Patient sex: M
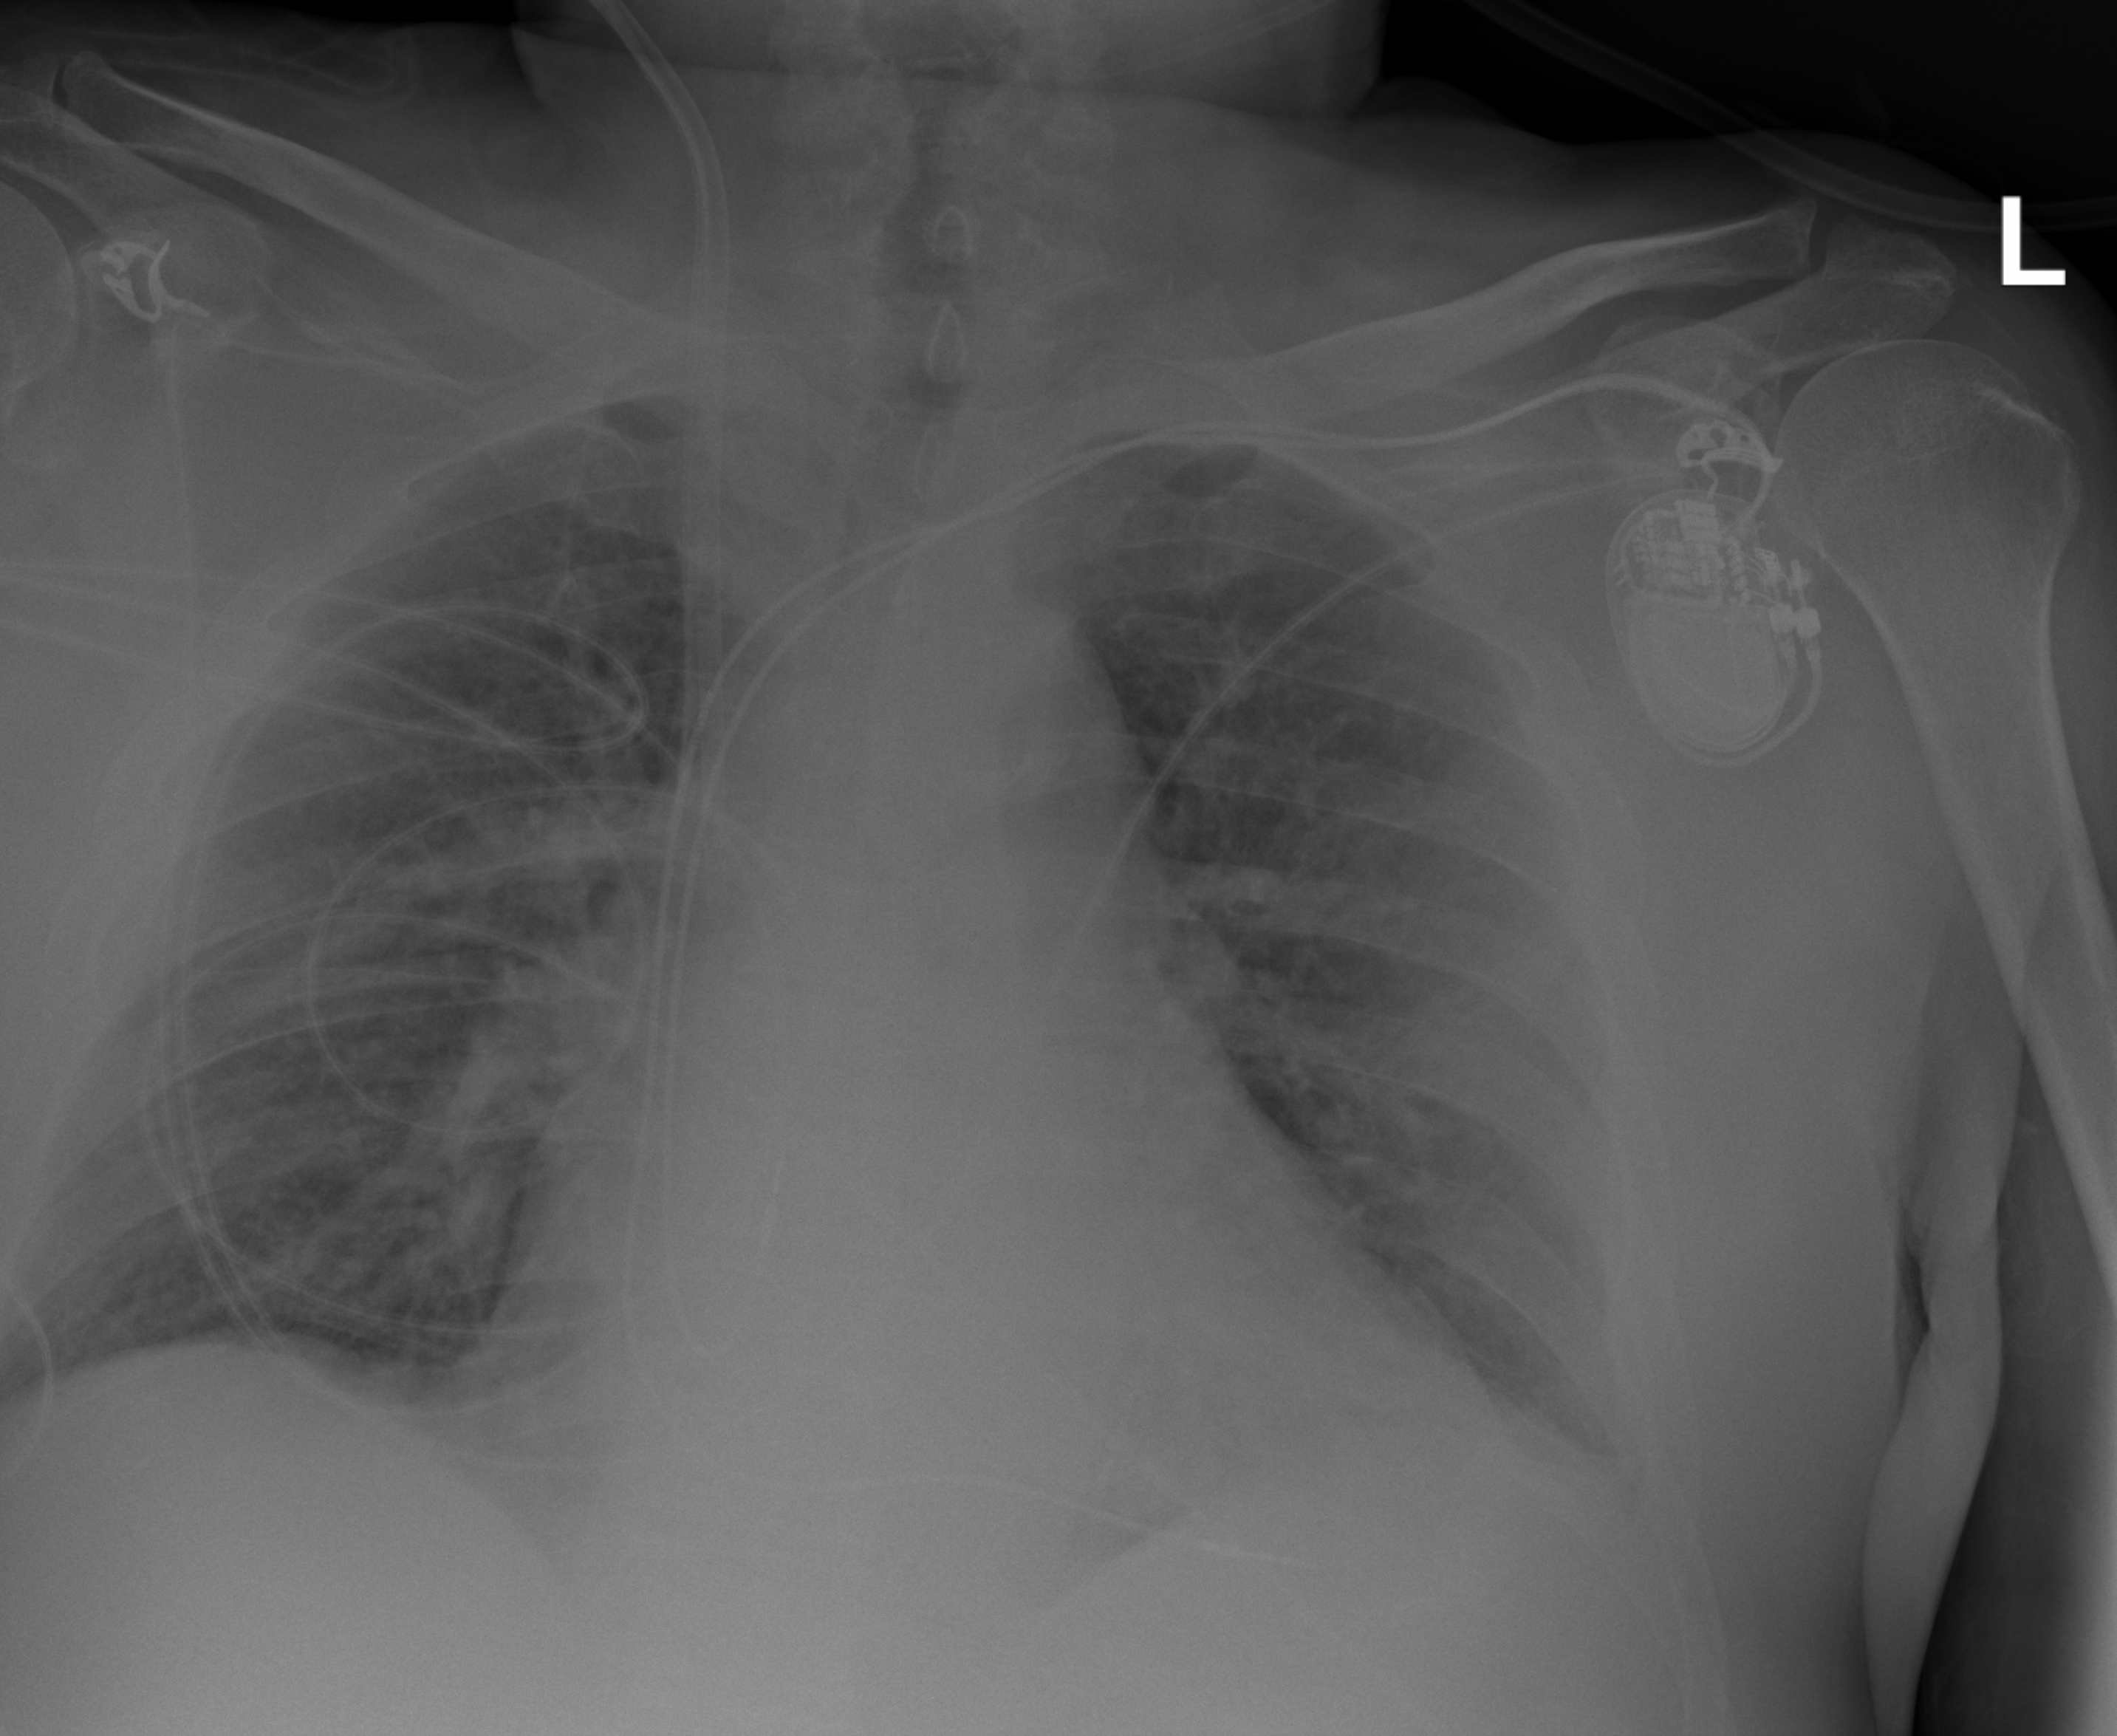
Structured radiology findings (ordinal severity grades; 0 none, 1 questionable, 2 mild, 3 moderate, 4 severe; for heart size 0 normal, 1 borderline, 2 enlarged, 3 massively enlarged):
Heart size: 2
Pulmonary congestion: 1
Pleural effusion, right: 0
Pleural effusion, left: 2
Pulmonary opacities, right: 0
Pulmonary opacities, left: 0
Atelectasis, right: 0
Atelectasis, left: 2